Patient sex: M
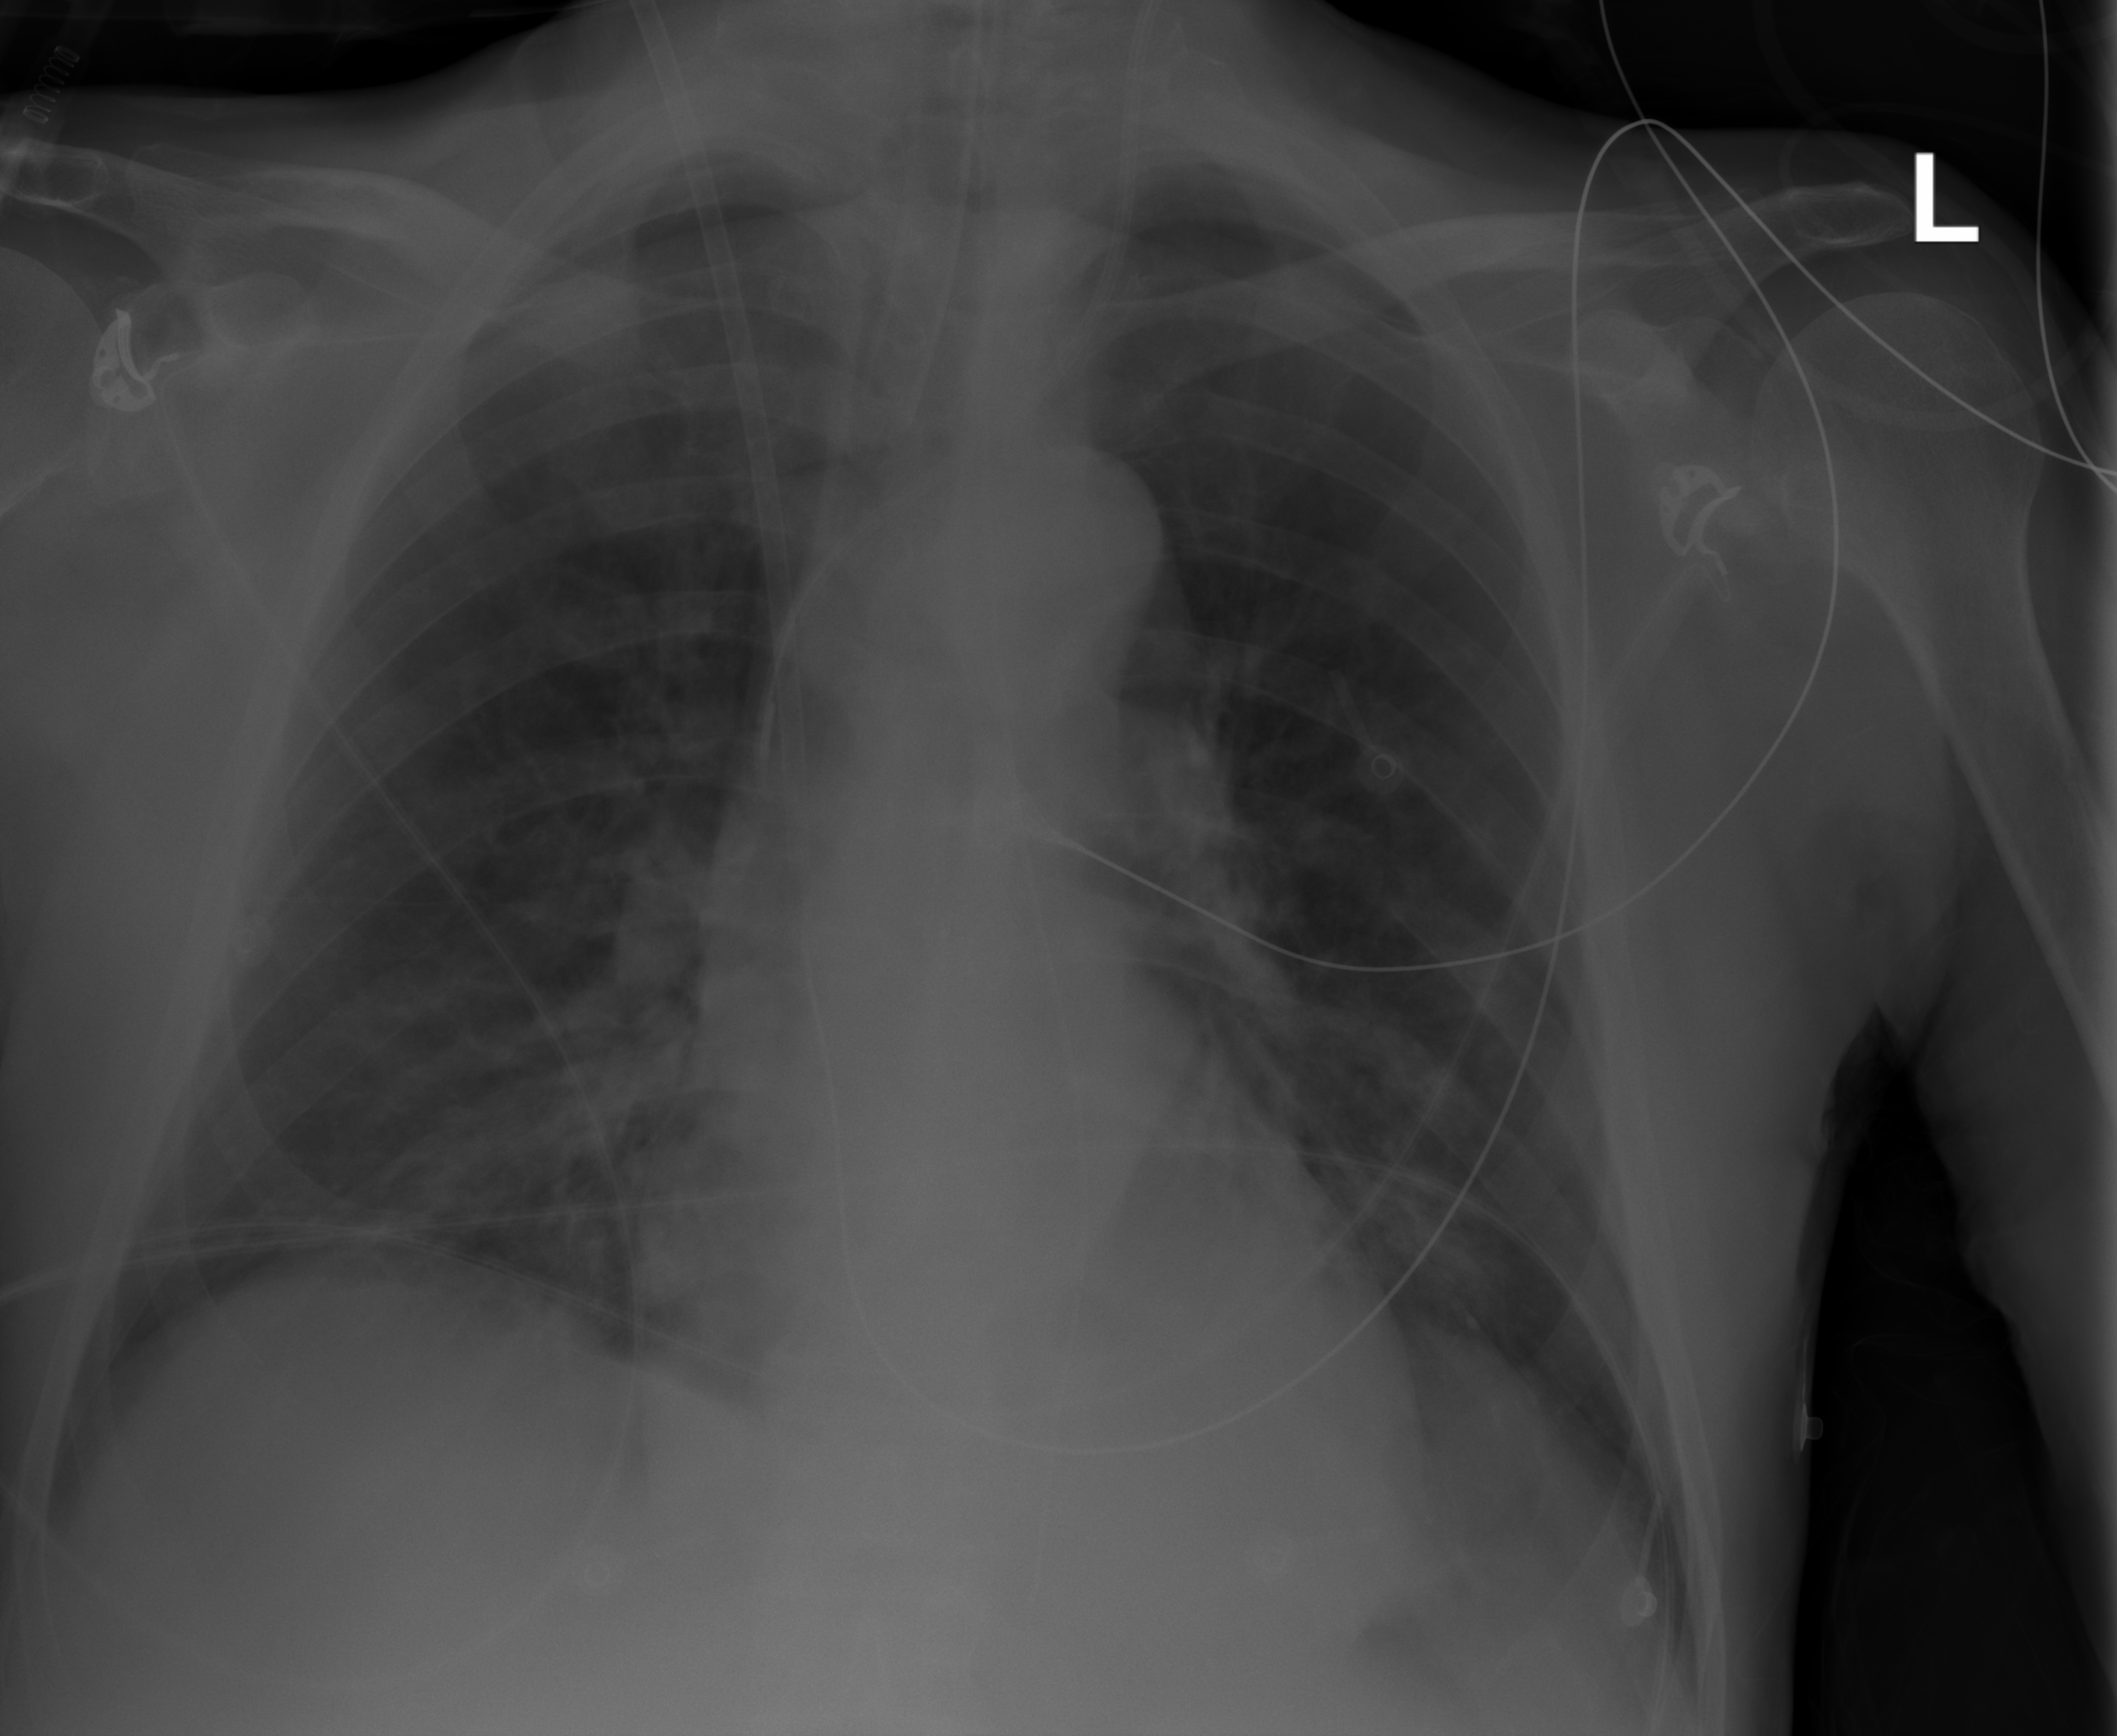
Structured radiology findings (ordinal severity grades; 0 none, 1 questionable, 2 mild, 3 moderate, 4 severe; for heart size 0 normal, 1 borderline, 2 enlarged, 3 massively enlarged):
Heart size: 0
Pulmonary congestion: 0
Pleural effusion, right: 0
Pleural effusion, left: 0
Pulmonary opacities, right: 2
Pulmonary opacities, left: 2
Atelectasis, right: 0
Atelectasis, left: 0